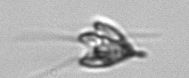
Label: Pyramimonas_longicauda